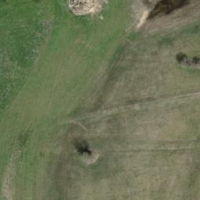
EUNIS habitat code: 23
Species observed at this site:
Tettigonia viridissima
Grus grus
Ruspolia nitidula
Roeseliana roeselii